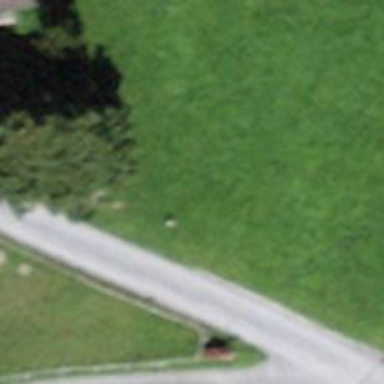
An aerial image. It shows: Bench.